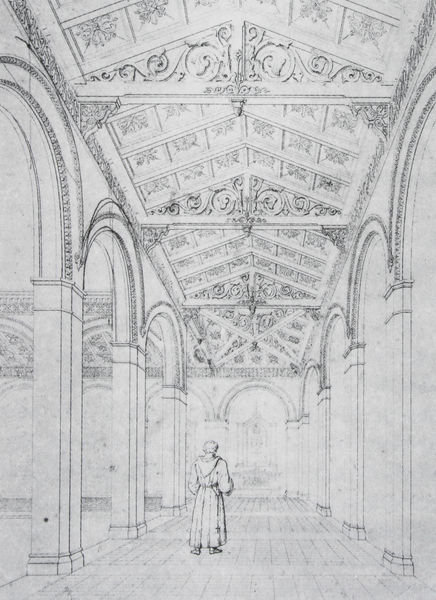
Titel: Arkadengang im Südfriedhof in München
Künstler: Friedrich von Gärtner
Standort: München
Institution: Architekturmuseum der Technischen Universität
Schlagwörter: mann, grau, hell, holz, kreide, licht, pfeiler, rücken, schmuck, schwarz, skizze, stützen, säulen, weiss, zeichnung, dach, ornament, architektur, blass, mensch, innenraum, gehen, kirche, boden, interieur, kutte, mantel, decke, pflanzen, renaissance, ranken, schiff, bogen, perspektive, schuhe, studie, giebel, grafik, graphik, hof, pilaster, saal, rundbogen, stille, dekor, floral, ornamente, verzierung, robe, stuck, allein, halle, bögen, gang, tusche, umgang, gewölbe, kloster, balustrade, zentralperspektive, rückseite, rückenfigur, schwarzweiss, stich, fliesen, entwurf, altar, arkaden, kapitell, sims, gesims, mittelschiff, voluten, seitenschiff, rundbögen, andacht, priester, romanik, kapelle, mönch, tempel, kassetten, kassettendecke, konsolen, konsole, joch, sakral, kapuze, kapitel, säulenhalle, kreuzgang, kriche, hallenkirche, unterkonstruktion, modul, verhältnis, stuckatur, innenriss, bodenraster, stukk